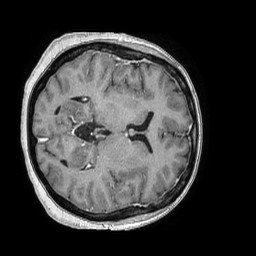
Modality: T1w
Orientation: axial
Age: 56
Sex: female
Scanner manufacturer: philips
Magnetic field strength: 1.5 T
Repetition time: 0.007544 s
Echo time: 0.003428 s